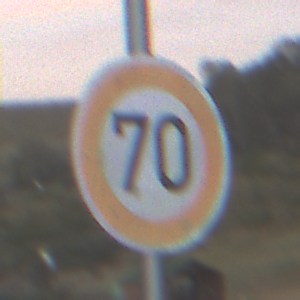
Verkehrszeichen: Geschwindigkeit70
Umgebung: Outdoor, RoadRail
Tageszeit: SunriseSunset
Wetter: PartlyCloudy
Licht: Natural
Jahreszeit: NotSpecified
Kontrast: LowContrast